Field crop: tomato
Growth stage: 1
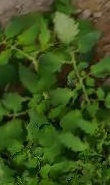
Species: tomato